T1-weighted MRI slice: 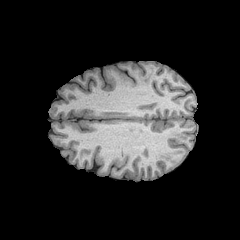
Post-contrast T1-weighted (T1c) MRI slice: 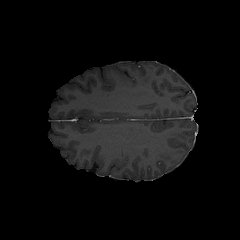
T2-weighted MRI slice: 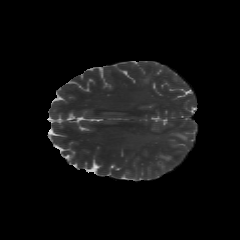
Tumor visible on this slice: yes